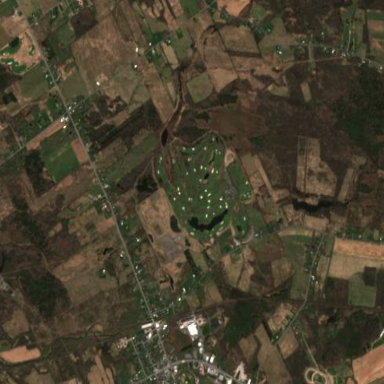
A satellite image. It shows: Golf course surrounded by greenery.